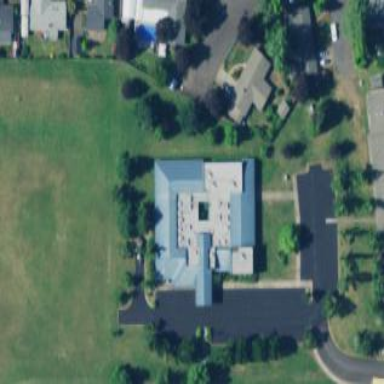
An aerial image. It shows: College building.